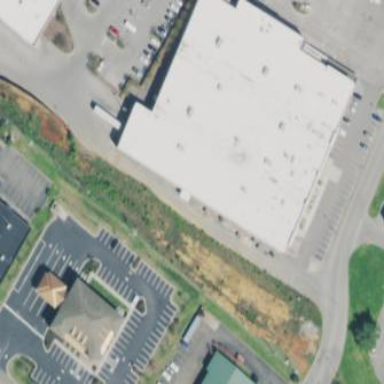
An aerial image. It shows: Commercial building.